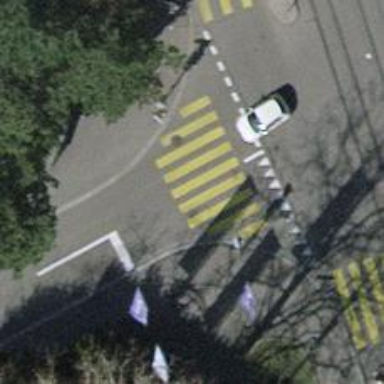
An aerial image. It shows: Road with traffic signals and zebra crossing with zebra markings.